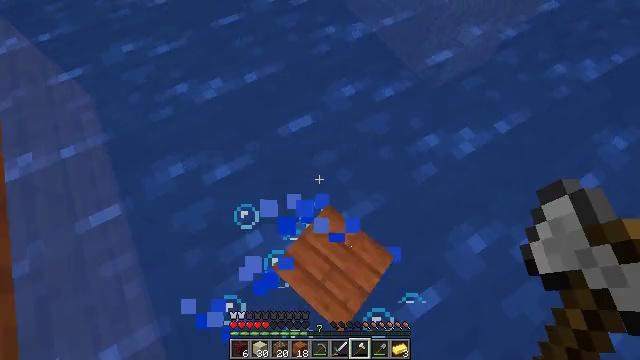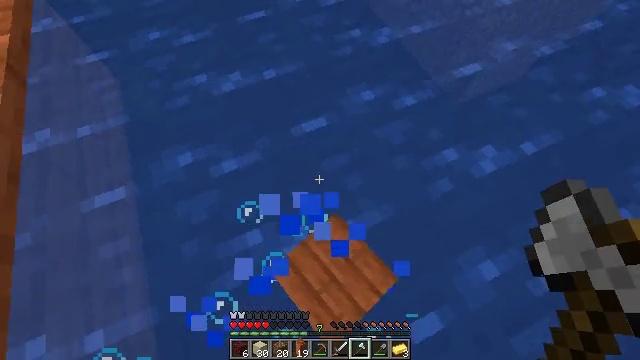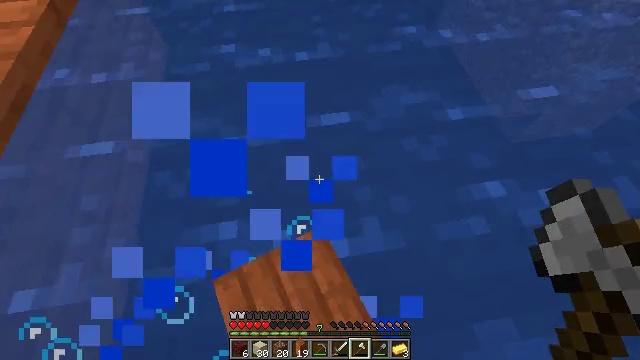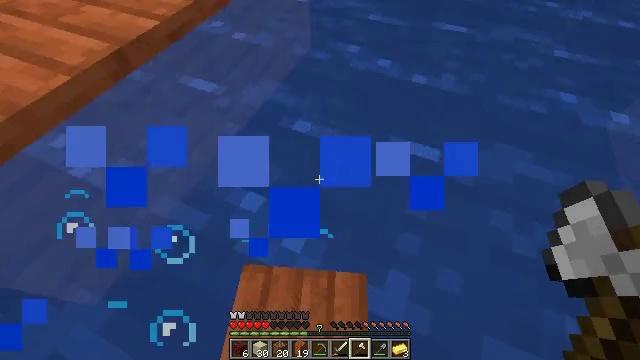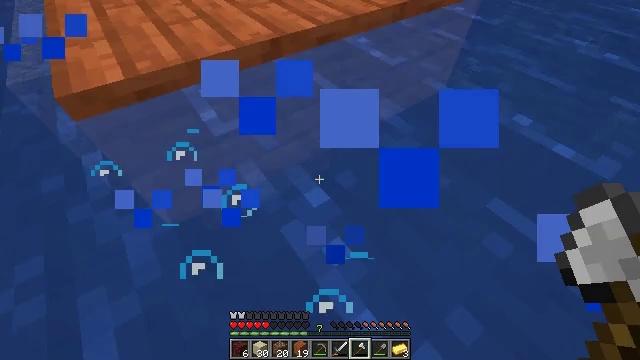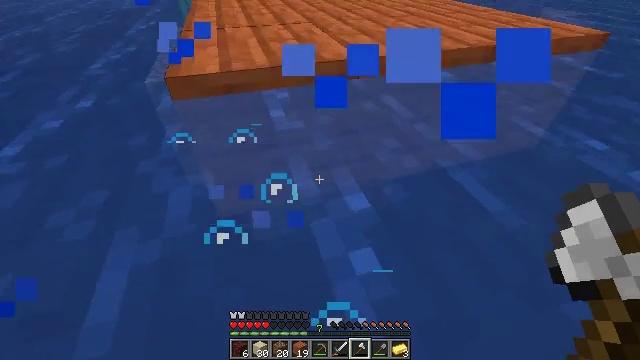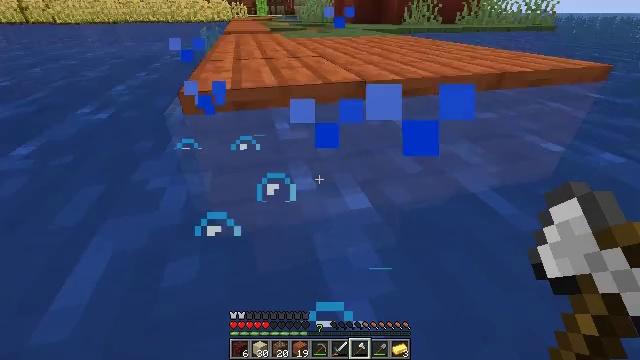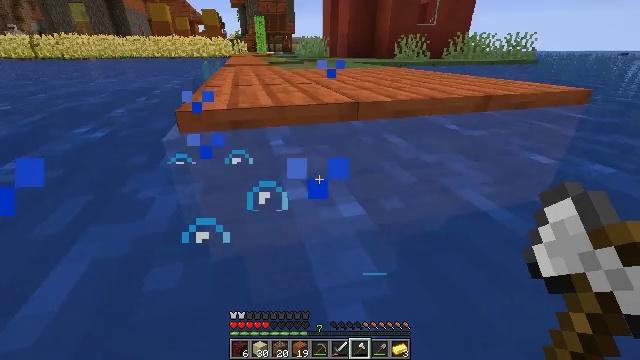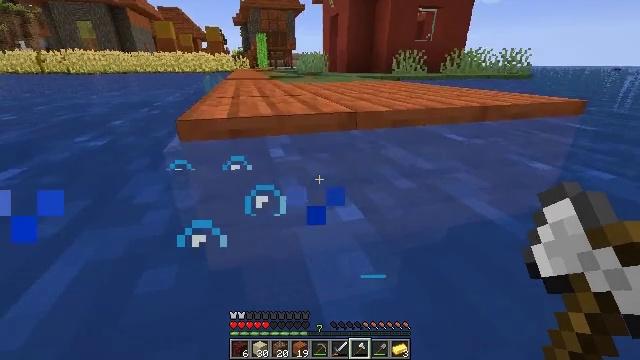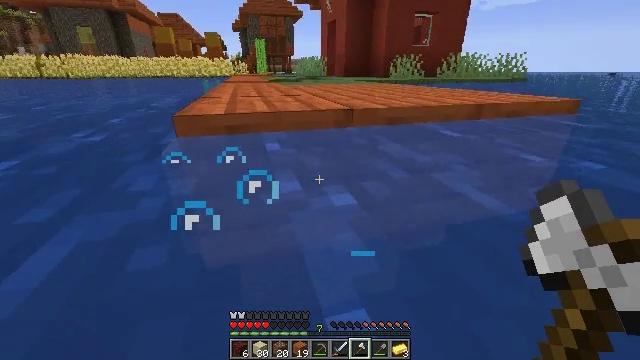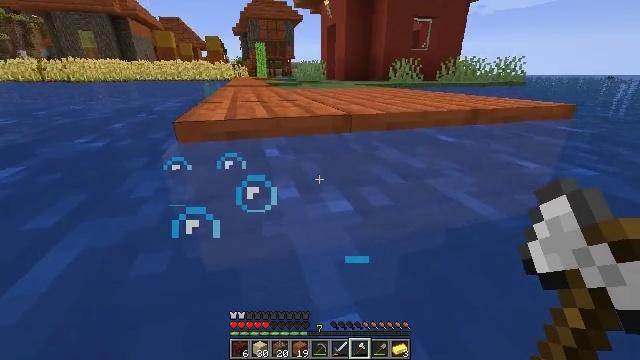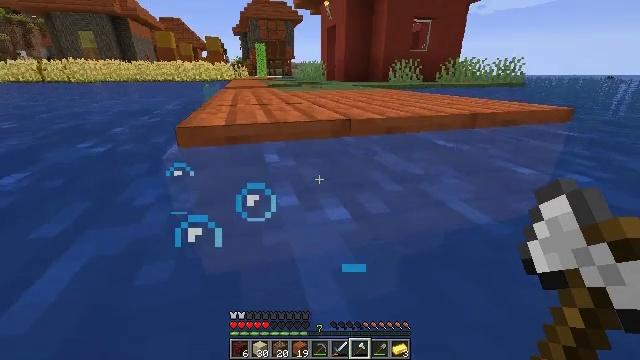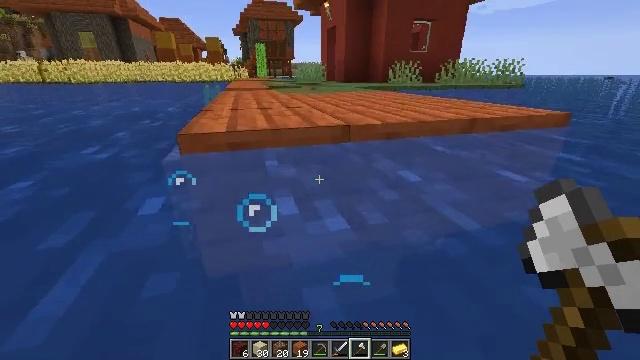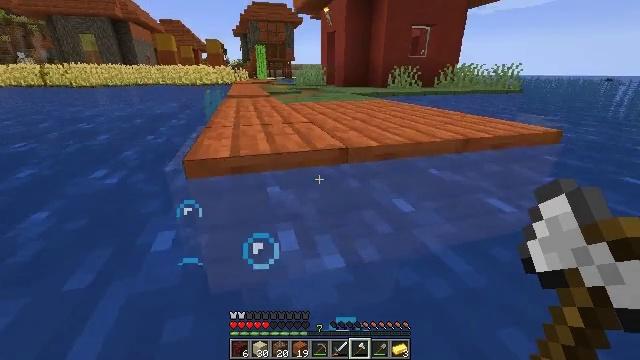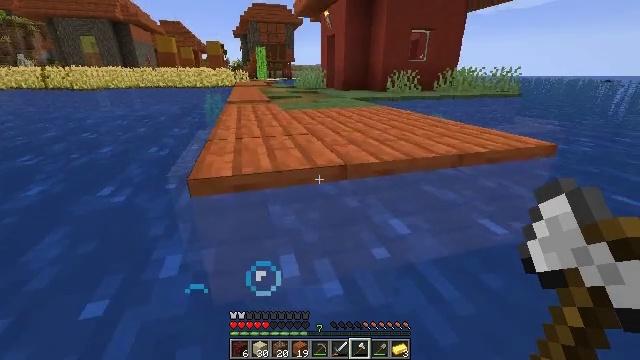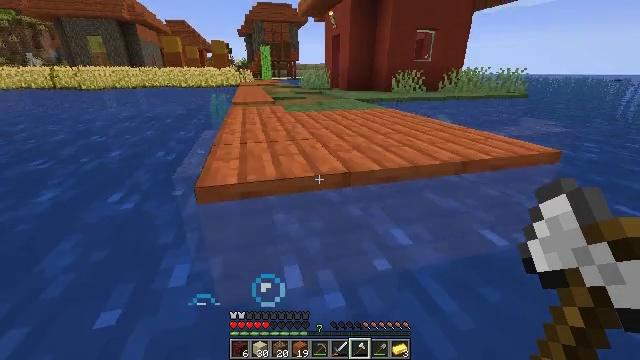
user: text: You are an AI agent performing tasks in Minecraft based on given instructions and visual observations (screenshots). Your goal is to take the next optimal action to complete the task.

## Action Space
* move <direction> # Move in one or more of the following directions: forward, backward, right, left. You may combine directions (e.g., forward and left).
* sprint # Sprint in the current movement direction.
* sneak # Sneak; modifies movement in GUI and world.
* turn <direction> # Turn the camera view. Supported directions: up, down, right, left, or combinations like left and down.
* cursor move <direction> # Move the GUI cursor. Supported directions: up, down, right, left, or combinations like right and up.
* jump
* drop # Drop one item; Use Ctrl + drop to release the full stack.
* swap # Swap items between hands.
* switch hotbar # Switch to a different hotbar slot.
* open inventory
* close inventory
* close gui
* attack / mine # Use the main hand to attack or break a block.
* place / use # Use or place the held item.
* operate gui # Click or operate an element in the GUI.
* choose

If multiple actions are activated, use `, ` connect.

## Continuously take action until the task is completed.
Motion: motion action
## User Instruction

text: Gather some acacia planks.
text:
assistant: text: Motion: move forward, turn left and up
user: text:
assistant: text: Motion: turn left and up
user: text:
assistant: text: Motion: turn left and up
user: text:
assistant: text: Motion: turn left and up
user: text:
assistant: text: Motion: turn left and up
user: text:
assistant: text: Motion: turn left and up
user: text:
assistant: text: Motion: turn up
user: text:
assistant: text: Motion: turn up
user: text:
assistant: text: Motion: turn up, jump
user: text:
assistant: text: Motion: jump
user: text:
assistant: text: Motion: jump
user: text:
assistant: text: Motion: jump
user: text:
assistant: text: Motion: jump
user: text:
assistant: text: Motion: jump
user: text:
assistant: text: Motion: jump
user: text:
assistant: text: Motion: turn left and down, jump
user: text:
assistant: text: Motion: turn left, jump
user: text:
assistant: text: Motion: turn left, jump
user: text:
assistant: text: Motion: move forward, turn left, jump
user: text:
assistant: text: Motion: move forward, turn left, jump
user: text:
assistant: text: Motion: move forward, jump
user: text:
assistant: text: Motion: move forward, jump
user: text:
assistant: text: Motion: move forward, jump
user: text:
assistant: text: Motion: move forward, jump
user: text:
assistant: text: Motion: move forward, jump
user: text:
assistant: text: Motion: move forward, jump
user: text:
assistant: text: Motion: move forward, turn down, jump
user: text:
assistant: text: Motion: move forward, sprint, jump
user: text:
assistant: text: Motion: move forward, sprint, jump
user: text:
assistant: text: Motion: move forward, sprint, turn down, jump